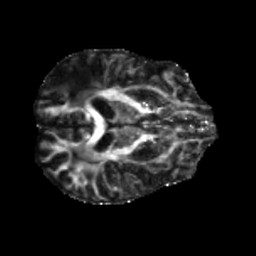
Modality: FA
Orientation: axial
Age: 78
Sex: male
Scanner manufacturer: siemens
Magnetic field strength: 3 T
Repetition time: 5.25 s
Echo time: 0.08 s